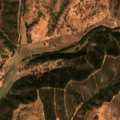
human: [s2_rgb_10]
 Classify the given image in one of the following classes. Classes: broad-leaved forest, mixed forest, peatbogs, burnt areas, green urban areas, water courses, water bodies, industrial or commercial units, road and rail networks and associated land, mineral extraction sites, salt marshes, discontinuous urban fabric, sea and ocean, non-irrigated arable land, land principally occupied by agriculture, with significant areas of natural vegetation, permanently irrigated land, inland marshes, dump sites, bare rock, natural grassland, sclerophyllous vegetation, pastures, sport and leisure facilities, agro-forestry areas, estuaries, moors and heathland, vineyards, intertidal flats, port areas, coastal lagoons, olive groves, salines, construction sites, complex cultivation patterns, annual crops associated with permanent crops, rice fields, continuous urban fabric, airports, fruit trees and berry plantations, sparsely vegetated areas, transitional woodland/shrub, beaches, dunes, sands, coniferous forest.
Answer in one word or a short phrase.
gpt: non-irrigated arable land, permanently irrigated land, complex cultivation patterns, land principally occupied by agriculture, with significant areas of natural vegetation, broad-leaved forest, transitional woodland/shrub